Field crop: maize
Growth stage: 1
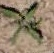
Species: atriplex